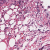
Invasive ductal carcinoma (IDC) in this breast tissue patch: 1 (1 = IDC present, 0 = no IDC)